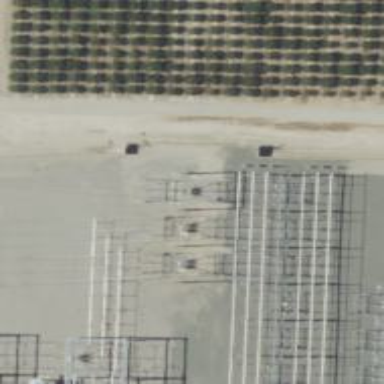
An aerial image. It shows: Switch used for power control.